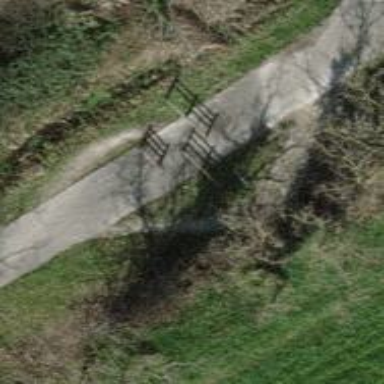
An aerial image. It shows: Cycle barrier.